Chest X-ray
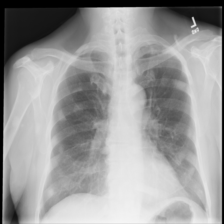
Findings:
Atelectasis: negative
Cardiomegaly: negative
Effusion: positive
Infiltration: negative
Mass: negative
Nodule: negative
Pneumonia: negative
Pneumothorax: negative
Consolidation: negative
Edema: negative
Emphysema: negative
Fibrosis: negative
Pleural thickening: negative
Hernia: negative